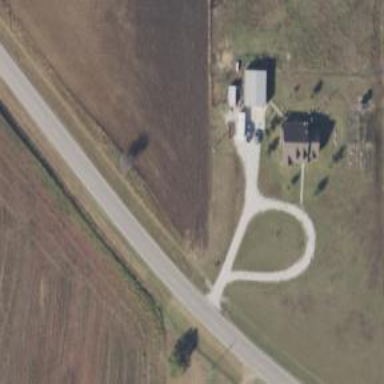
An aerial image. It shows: Driveway leading to service road.